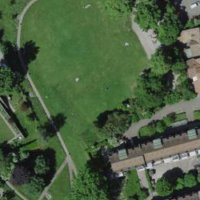
EUNIS habitat code: 53
Species observed at this site:
Sympetrum sanguineum